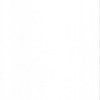
Label: dusty